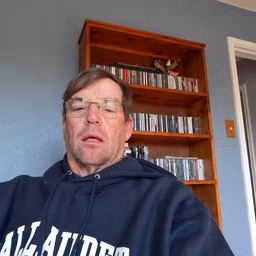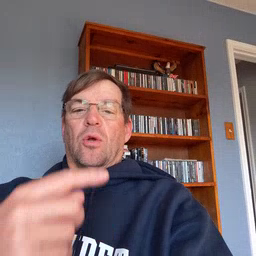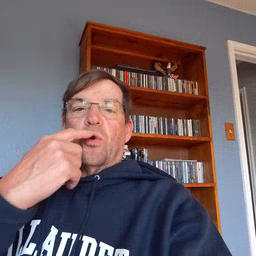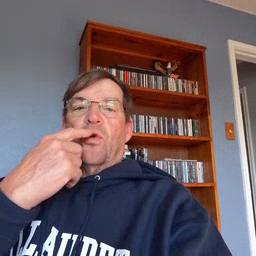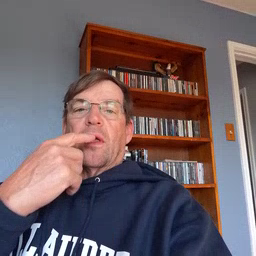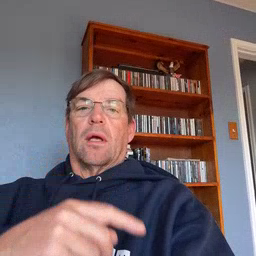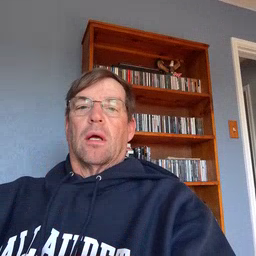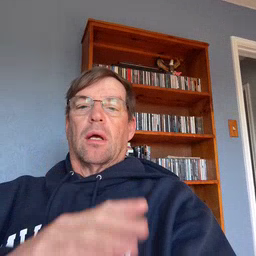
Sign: tooth